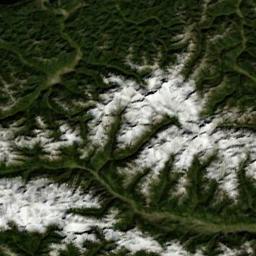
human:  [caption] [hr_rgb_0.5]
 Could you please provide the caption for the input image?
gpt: The white snow on the snow-capped mountains is veined .

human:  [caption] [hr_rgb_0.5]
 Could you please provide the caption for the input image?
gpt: The snow berg is consist of green plants and white snow .

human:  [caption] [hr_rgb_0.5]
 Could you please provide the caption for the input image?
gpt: There are many plants on the snowberg .

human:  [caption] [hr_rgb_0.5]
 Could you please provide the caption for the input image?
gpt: The snowberg is partly covered with snow and ice and partly covered with dense vegetation .

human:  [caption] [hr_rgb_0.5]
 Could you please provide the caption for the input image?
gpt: The snowberg is covered with green land and some snow .